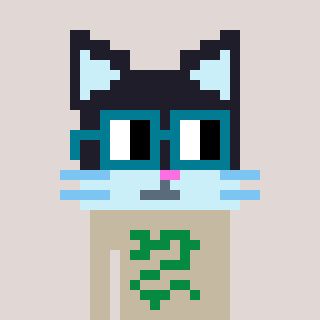
a pixel art character with square dark green glasses, a cat-shaped head and a bege-colored body on a warm background